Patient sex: F
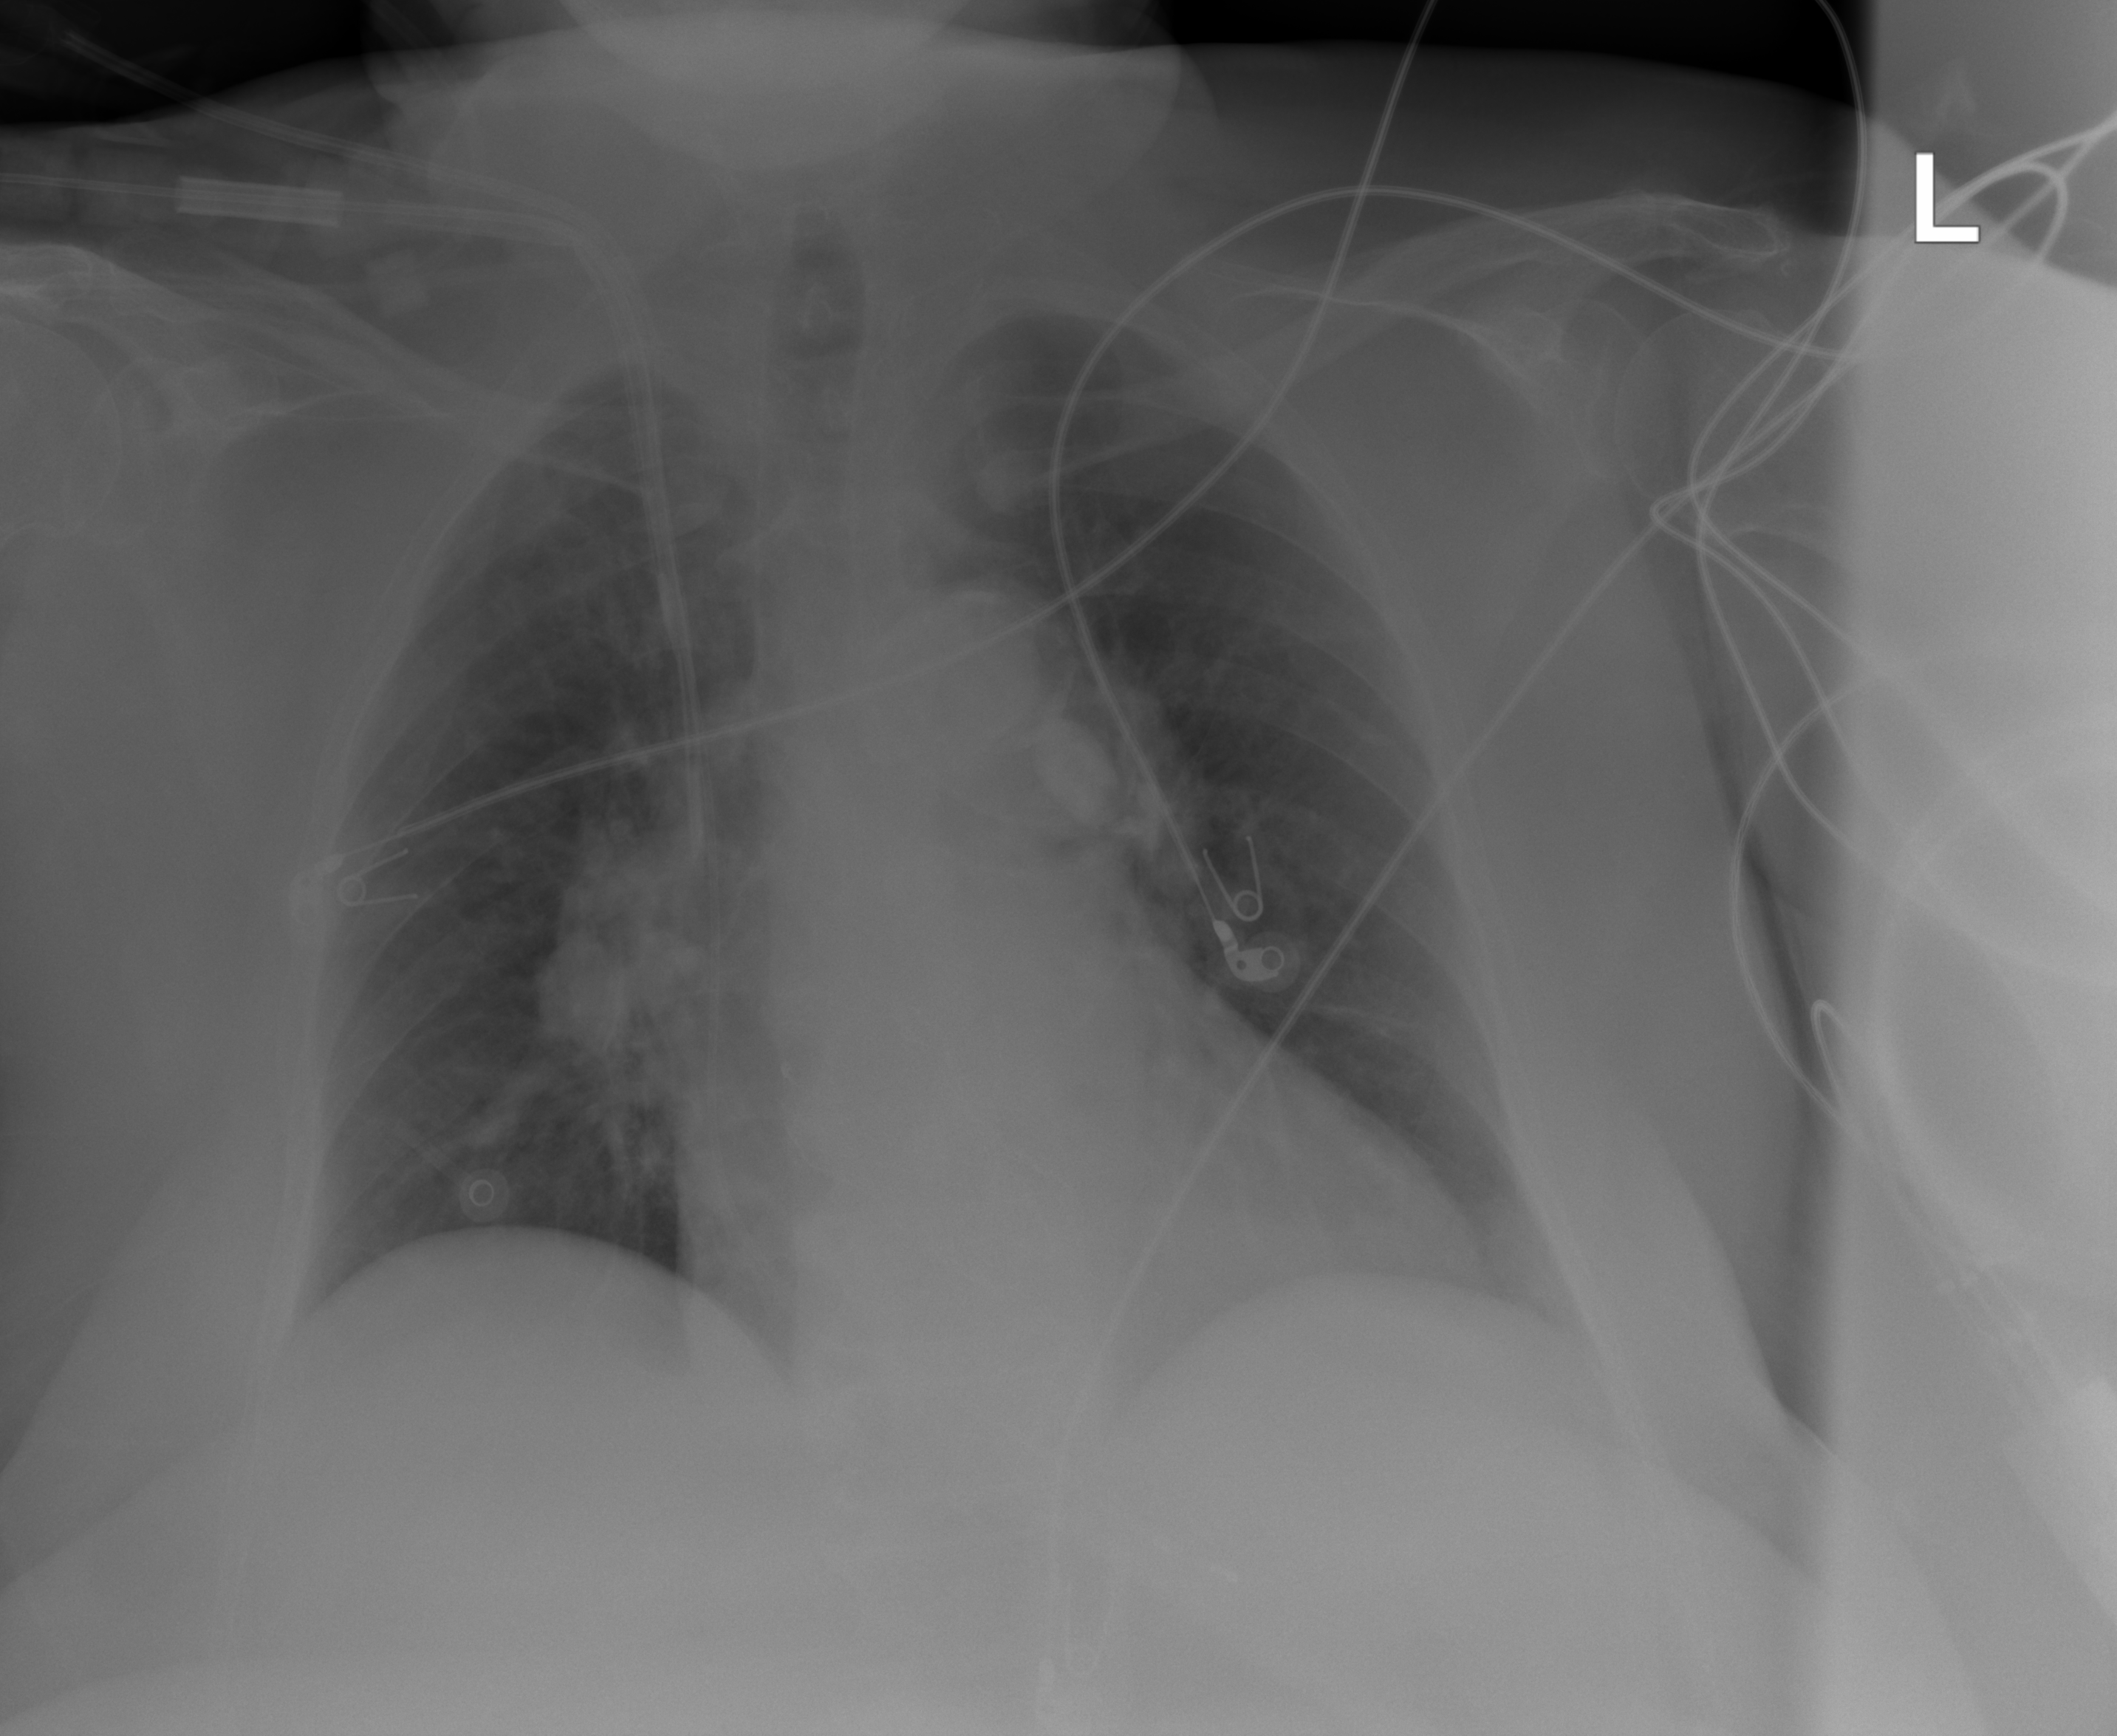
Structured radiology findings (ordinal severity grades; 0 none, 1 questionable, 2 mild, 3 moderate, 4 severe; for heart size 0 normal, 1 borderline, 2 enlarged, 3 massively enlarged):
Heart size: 0
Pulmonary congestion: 2
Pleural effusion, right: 0
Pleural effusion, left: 1
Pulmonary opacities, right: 0
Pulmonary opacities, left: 0
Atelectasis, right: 0
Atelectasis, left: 0